Question: Below is an illustration of the kind of data I want to save in Core data. Every city has many schools , every school has many grades and every grade has many students and their details.
I have read a couple of things about Core data and have got it up and starting. But I'm not able to understand how to save an array in core data and is it a good way to do that in the similar case of the illustration?
If i want to save for a particular school an array of total students for that particular grade, would it be a good practice? If yes, is the method provided in <URL> good to follow?

All cities, all schools and all students have same attributes. Whereas each grade has different attributes. So if there are data for 10 grades, there may be 10 types of array for grades.
Also, what if i have a one to many relation between school and students? IE depending on my login i decide whether i need to save school and grades or school and students. How would the relationship be now?
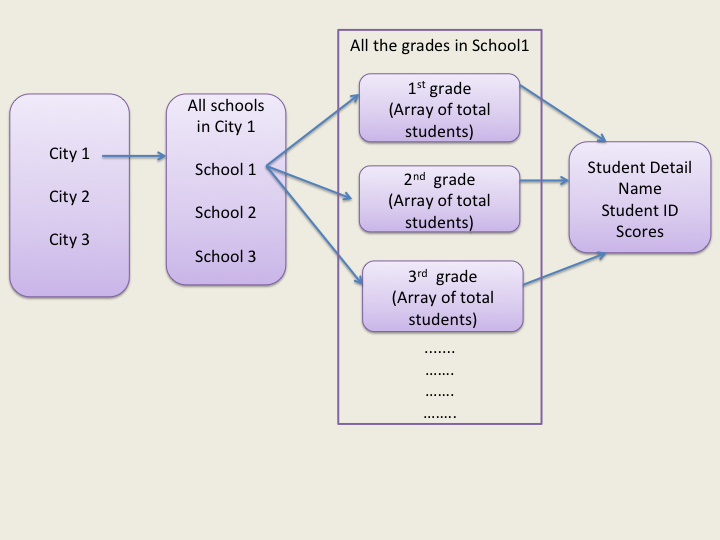
Answer: You should use core data with one to many relationship. This would be your entity structure.
In case you have several grades with different attributes, you can define another entity "GradeType", which contains details of each grades
Let me write down considerations in this scenario.
1. A city can have multiple schools in it, but a school can be only in one city (Branches will have different address ;) ).
2. A school may offer multiple subjects. same subject can be taught in multiple cities.
3. A school may contain multiple students while a student can be enrolled only in one school.
4. A student can register for multiple subjects, while same subject can be registered by multiple students.
5. There can be multiple grades possible for a subject.(lets say 4: A, B, C & D). Similarly, many subjects will follow the same grading system.(A in history, B in Geology etc).
6. A student can have multiple grades. However, the number of grades will be equal to number of subject he/she opted for.
Based on above consideration, this would be your dataModel.
Here Grades Entity will have entries like this:
grade A for physics is scored by these students.
grade A for biology is scored by these students.
...
...
grade B for physics is scored by these students.
grade B for biology is scored by these students.
...
... N So on
Let me know if more info needed.